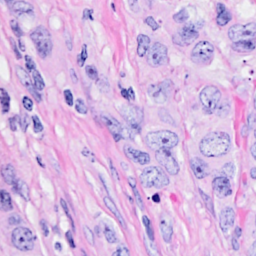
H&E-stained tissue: Breast